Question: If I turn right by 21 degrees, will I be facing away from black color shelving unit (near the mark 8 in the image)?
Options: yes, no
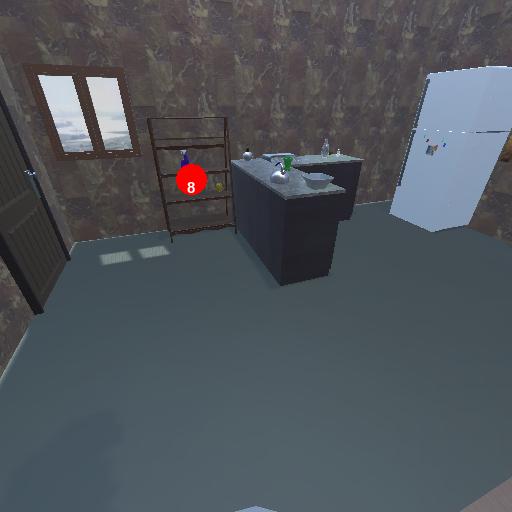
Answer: yes